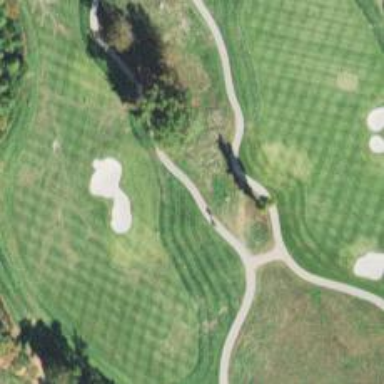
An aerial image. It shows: Pathway for golfing.